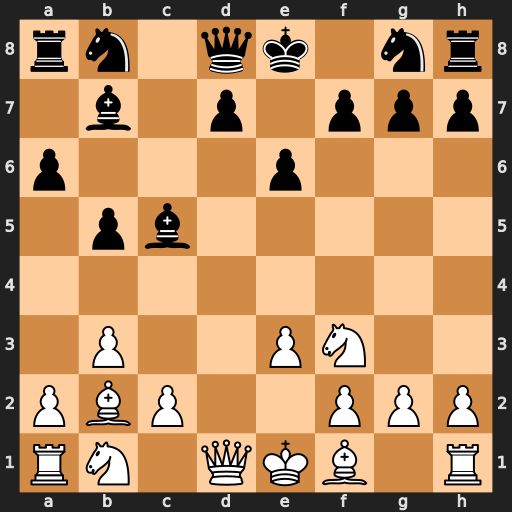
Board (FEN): rn1qk1nr/1b1p1ppp/p3p3/1pb5/8/1P2PN2/PBP2PPP/RN1QKB1R
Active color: w
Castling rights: KQkq
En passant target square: -
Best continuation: Bxg7 Nf6 Bxh8